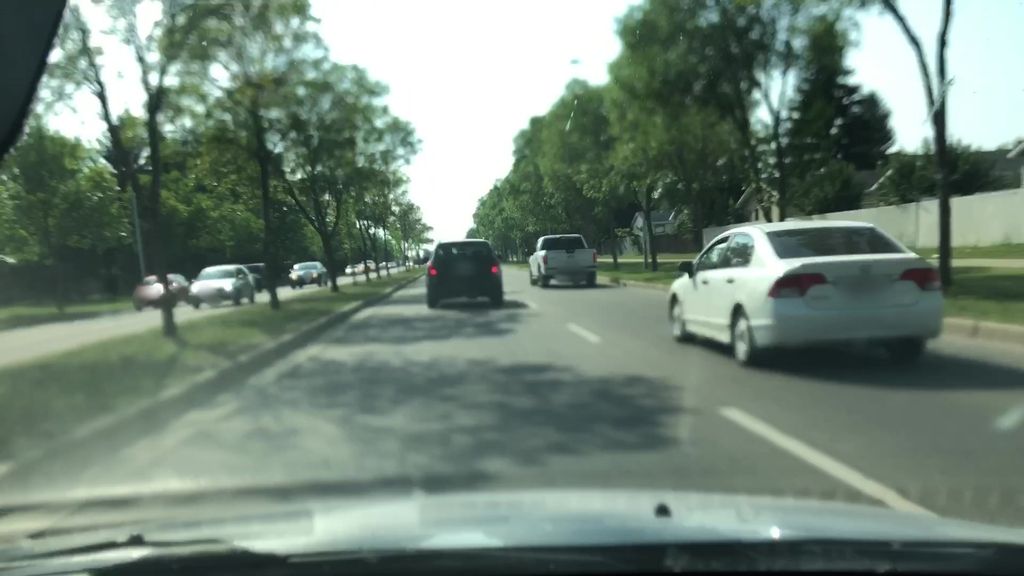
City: edmonton